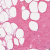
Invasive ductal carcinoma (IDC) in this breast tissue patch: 0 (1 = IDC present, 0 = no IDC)